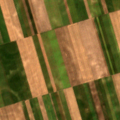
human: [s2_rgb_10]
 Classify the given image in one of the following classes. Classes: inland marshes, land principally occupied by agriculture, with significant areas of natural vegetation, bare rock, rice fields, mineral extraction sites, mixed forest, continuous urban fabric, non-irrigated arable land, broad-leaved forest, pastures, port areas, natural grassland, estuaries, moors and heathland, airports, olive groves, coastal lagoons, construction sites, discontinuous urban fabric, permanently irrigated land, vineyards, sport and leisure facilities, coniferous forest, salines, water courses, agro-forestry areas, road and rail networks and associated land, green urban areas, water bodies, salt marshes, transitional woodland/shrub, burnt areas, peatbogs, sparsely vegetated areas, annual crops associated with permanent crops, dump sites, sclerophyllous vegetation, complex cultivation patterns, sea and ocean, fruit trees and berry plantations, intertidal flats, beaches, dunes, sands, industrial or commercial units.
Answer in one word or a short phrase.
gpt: non-irrigated arable land